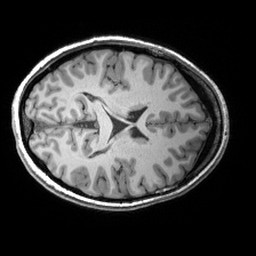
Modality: T1w
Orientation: axial
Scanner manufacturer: siemens
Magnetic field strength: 3 T
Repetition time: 2.53 s
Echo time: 0.00299 s